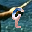
Label: 9